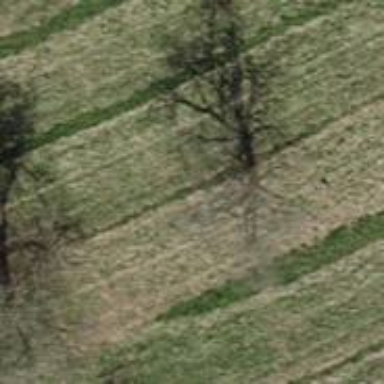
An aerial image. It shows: Agricultural area with deciduous broadleaved trees.